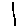
Label: line